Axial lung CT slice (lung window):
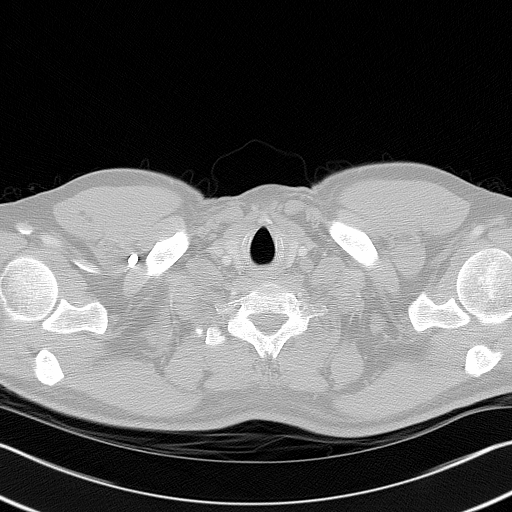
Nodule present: no